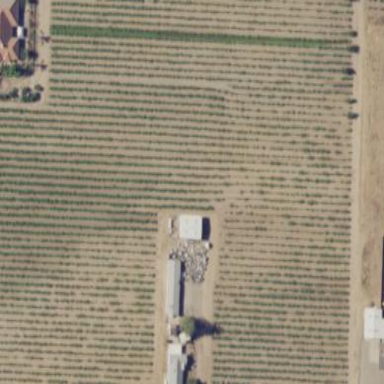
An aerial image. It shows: Vineyard.